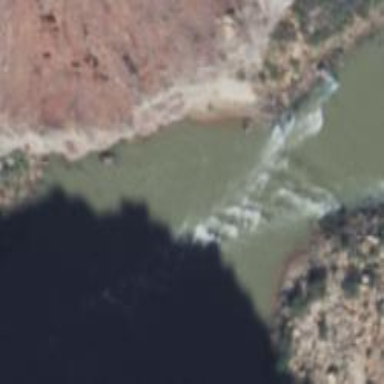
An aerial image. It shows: Rapids in natural water.